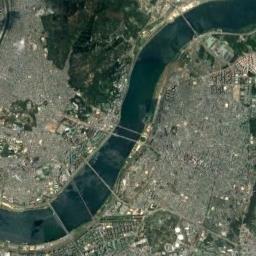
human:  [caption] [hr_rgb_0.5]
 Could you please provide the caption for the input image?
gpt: A curved, S-shaped, Turquoise river with bustling cities on both sides .

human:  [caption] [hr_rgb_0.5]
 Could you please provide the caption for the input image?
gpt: Many trees are around the river .

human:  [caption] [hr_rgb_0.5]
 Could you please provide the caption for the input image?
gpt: The river goes through houses and trees .

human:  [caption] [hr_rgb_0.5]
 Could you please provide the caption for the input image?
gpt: The deep blue river goes through the residential area and some overpasses are over the river .

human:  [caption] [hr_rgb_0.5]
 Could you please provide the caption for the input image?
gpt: There are many buildings and some green forests near the green river .